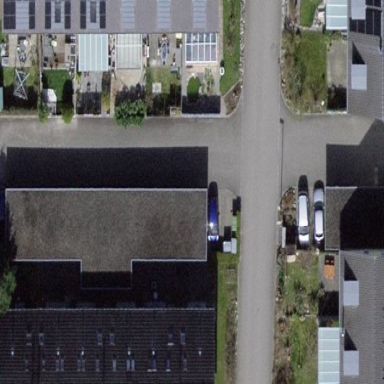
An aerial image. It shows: Carport structure.